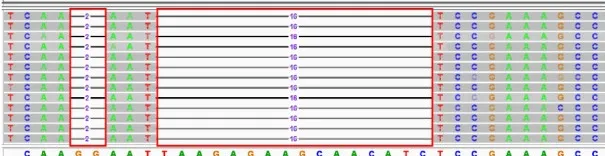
E746_S752delinsI mutation in EGFR Exon 19 identified by NGS. Red boxes: missing bases of EGFR.
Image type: pathology (immunostaining)